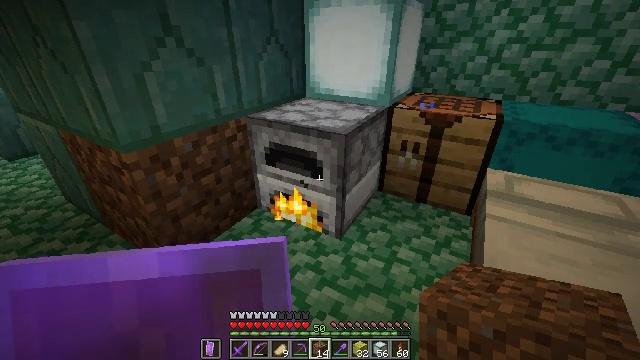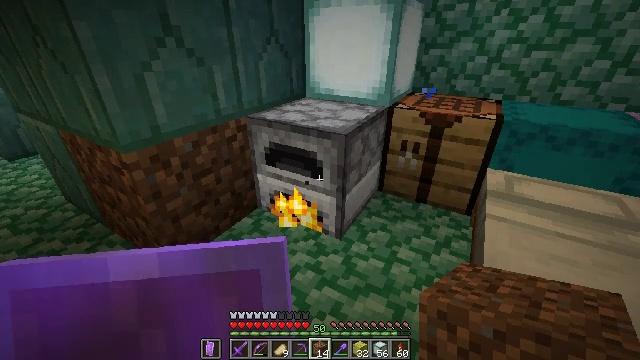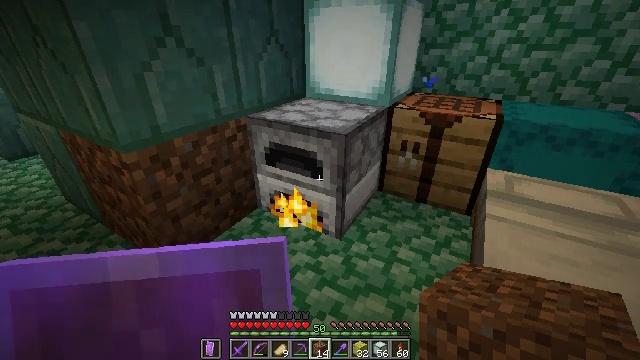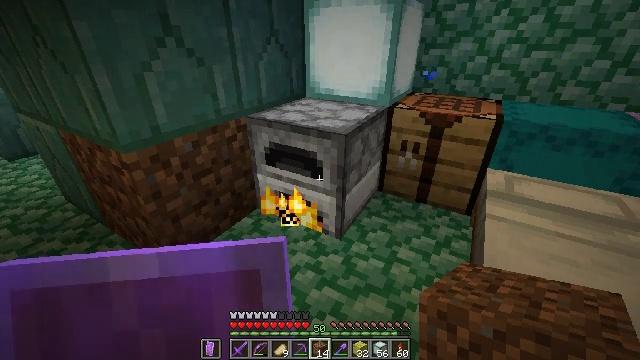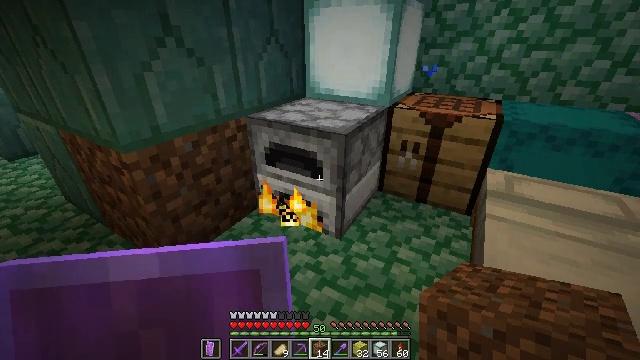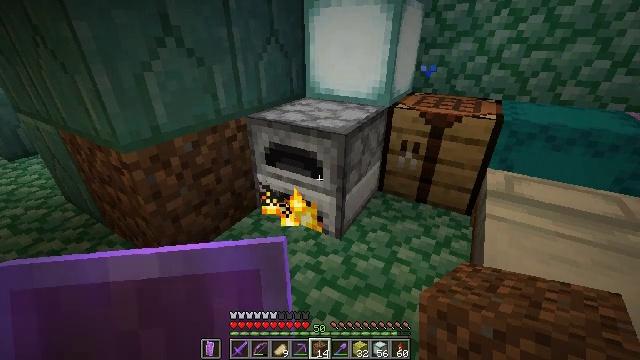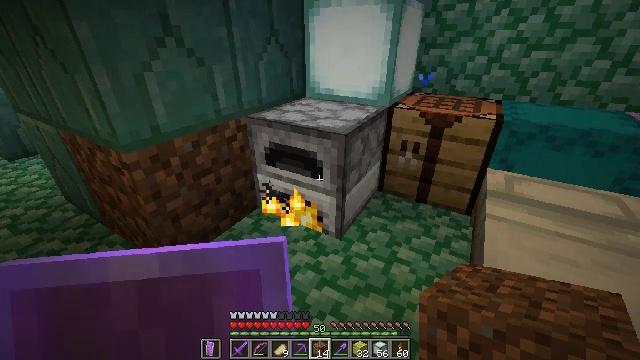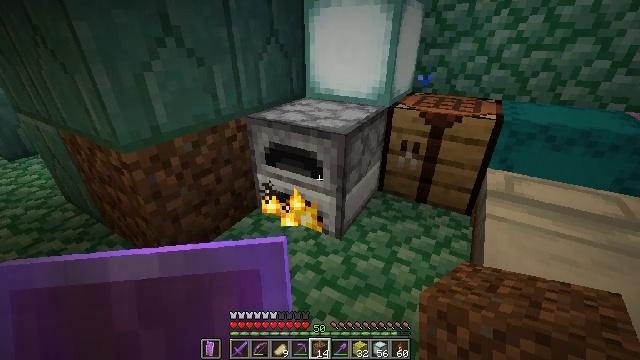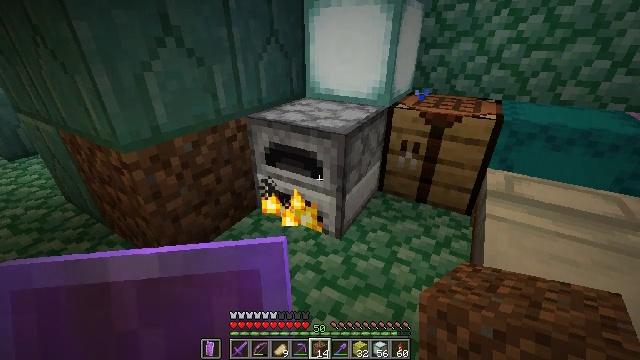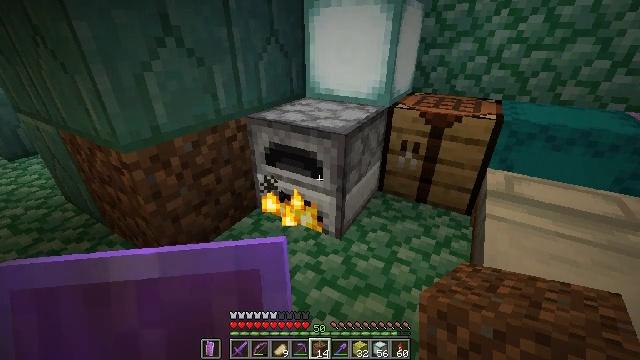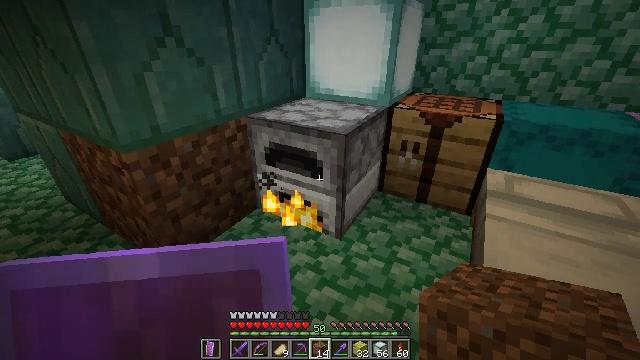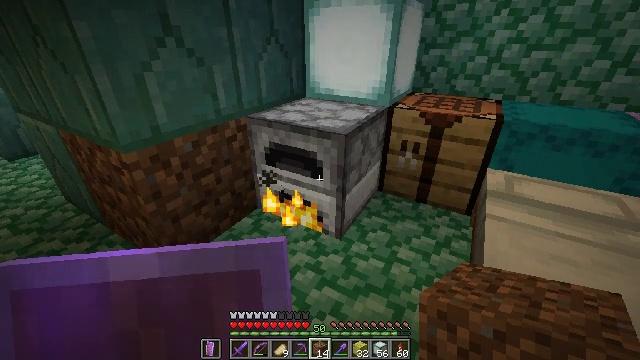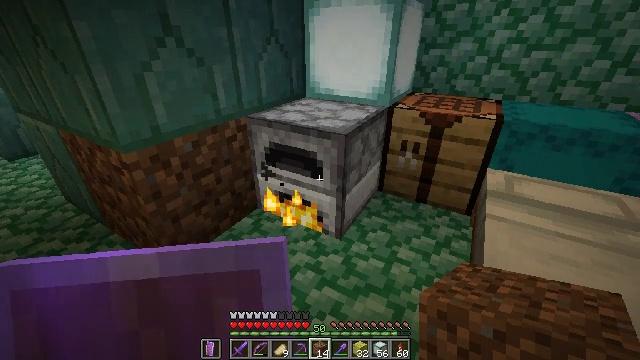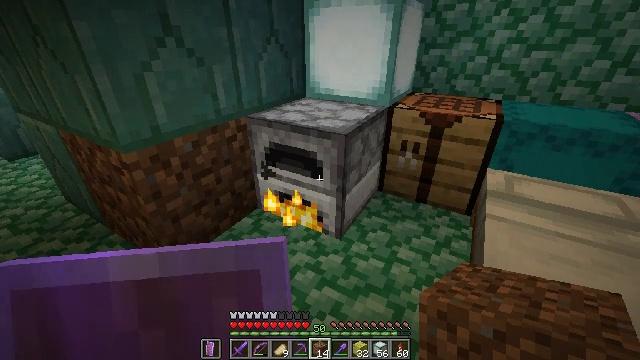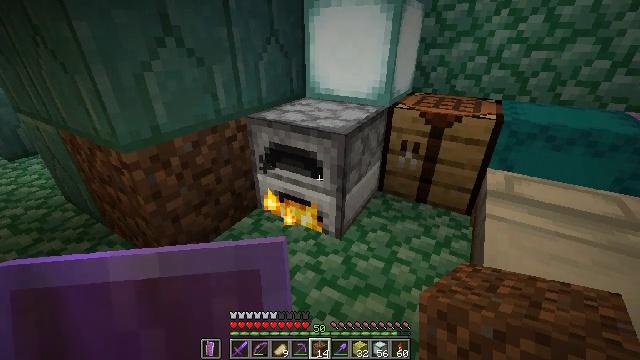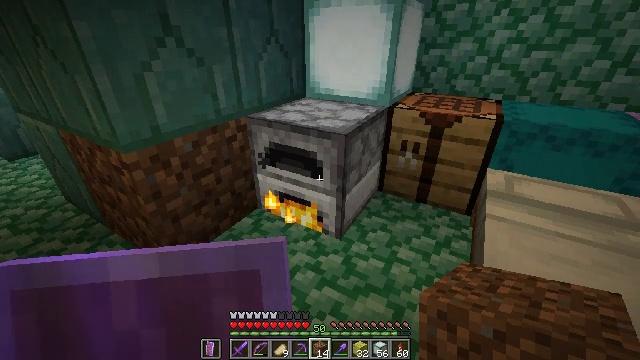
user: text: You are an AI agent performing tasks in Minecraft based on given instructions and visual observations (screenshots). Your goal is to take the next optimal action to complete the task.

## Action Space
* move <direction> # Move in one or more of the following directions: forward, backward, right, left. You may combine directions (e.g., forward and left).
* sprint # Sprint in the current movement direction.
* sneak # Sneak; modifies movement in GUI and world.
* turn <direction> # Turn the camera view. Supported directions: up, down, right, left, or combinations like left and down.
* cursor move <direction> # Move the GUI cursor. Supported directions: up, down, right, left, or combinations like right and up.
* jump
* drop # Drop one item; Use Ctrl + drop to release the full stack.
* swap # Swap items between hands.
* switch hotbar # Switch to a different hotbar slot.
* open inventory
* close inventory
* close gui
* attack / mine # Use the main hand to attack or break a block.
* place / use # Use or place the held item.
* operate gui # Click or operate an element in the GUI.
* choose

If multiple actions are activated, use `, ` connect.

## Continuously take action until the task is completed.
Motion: motion action
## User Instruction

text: craft item sponge
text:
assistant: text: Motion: no_op
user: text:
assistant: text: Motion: no_op
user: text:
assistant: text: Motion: no_op
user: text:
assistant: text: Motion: no_op
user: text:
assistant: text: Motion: no_op
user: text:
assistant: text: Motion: no_op
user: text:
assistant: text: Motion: no_op
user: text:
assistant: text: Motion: no_op
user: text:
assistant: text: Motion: no_op
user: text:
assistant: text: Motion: no_op
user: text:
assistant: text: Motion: no_op
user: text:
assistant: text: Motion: no_op
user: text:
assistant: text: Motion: no_op
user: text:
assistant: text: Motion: no_op
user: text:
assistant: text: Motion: no_op
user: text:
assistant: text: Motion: no_op
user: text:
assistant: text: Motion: no_op
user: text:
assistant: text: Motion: no_op
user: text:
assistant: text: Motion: no_op
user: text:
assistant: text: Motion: no_op
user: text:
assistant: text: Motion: no_op
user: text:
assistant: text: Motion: no_op
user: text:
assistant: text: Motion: no_op
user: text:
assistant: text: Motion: no_op
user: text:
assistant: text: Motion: no_op
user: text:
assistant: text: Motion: no_op
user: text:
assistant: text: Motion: no_op
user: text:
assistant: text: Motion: no_op
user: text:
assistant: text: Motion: no_op
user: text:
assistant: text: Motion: no_op